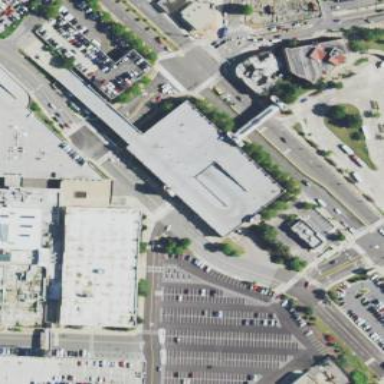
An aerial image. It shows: Multi-storey parking building with park and ride facilities.